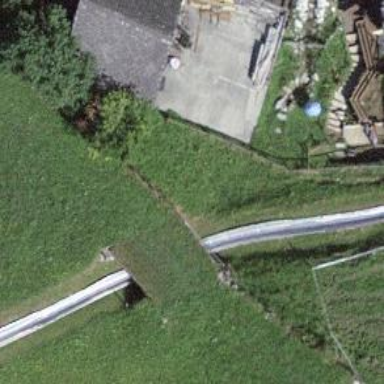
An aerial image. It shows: Miniature railway tunnel leading to summer toboggan attraction.